Question: I have the following code:
'''
<TextView
android:id="@+id/exercise_name_label"
android:layout_width="match_parent"
android:layout_height="32dp"
android:text="Curls"
android:gravity="bottom"
android:layout_centerHorizontal="true"
/>
'''
And I want the text to be aligned at the bottom of the 32dp and center horizontally..currently it's not centering horizontally:

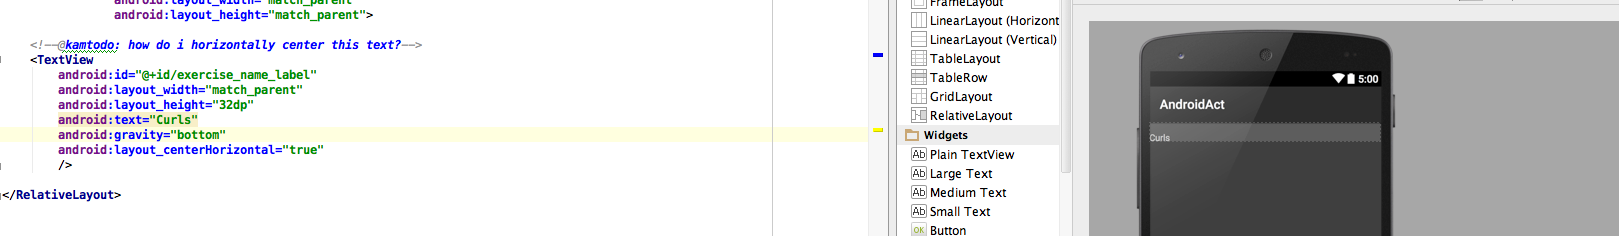
Answer: OPTION 1:
You should adjust gravity to center_horizontal|bottom =)
'''
<TextView
android:id="@+id/exercise_name_label"
android:layout_width="match_parent"
android:layout_height="32dp"
android:text="Curls"
android:gravity="center_horizontal|bottom" />
'''
OPTION 2:
You should adjust width to wrap_content and center_horizontally in parent =)
'''
<TextView
android:id="@+id/exercise_name_label"
android:layout_width="wrap_content"
android:layout_height="32dp"
android:text="Curls"
android:gravity="bottom"
android:layout_centerHorizontal="true" />
'''